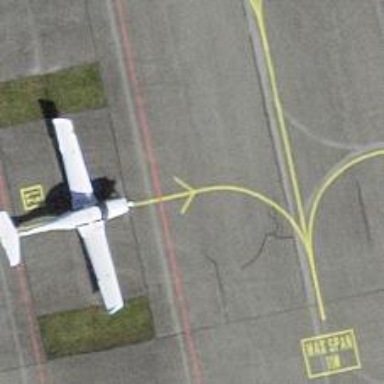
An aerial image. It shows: View of taxiway at the airport.